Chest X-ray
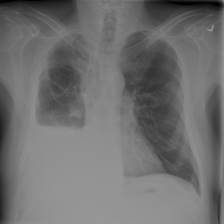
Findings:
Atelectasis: negative
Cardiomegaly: negative
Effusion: positive
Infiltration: negative
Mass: negative
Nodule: negative
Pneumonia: negative
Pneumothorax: negative
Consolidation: negative
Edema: negative
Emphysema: negative
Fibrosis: negative
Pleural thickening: negative
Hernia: negative